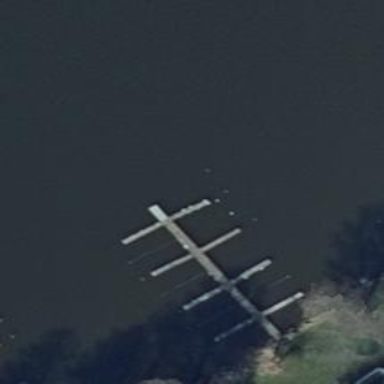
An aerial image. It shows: Man-made pier.